Field crop: maize
Growth stage: 1
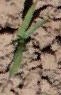
Species: maize